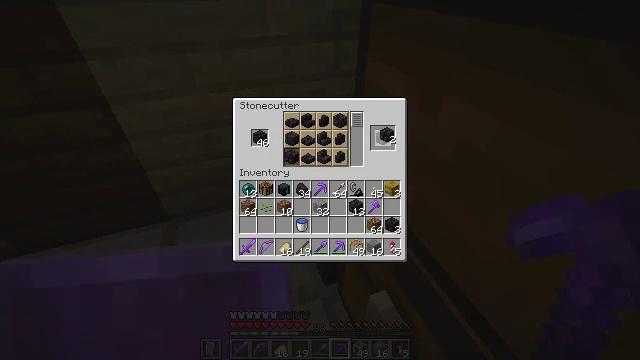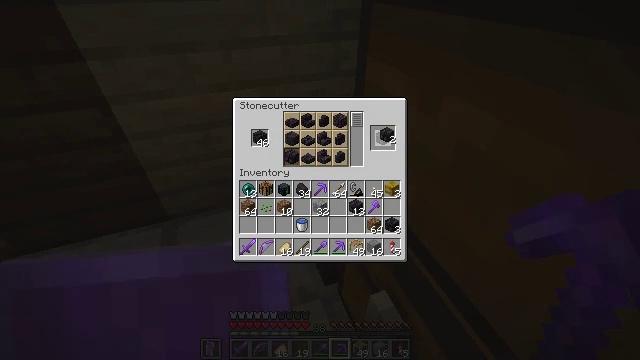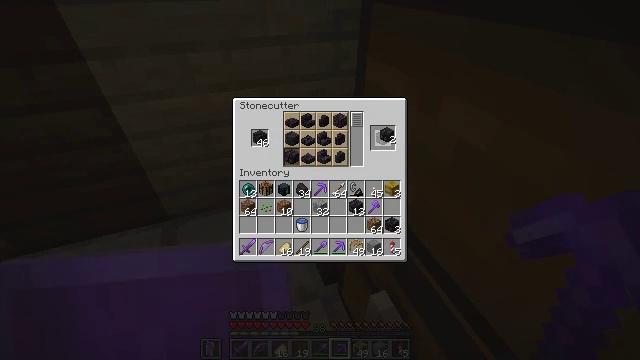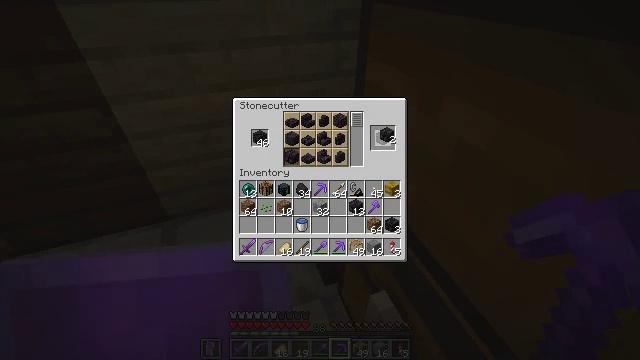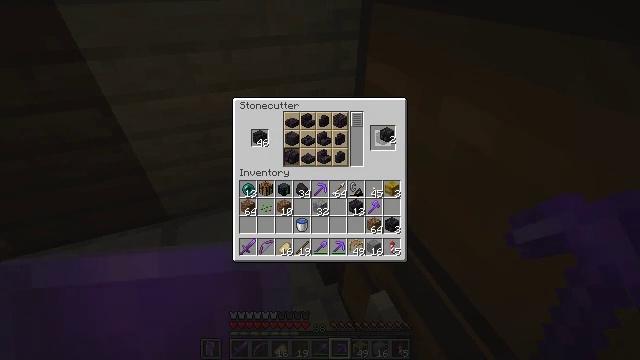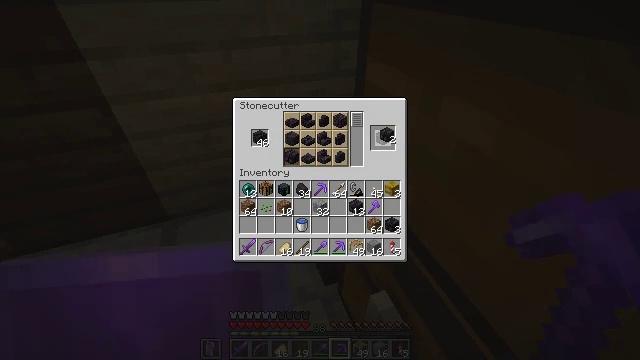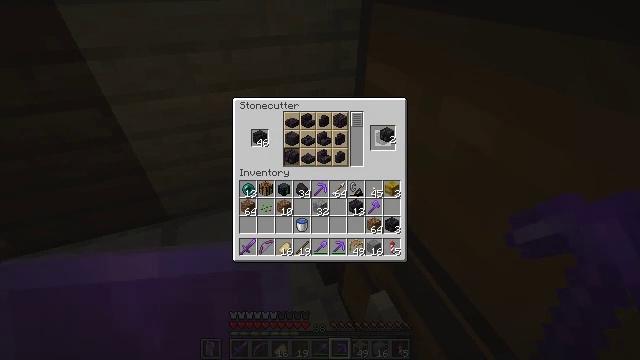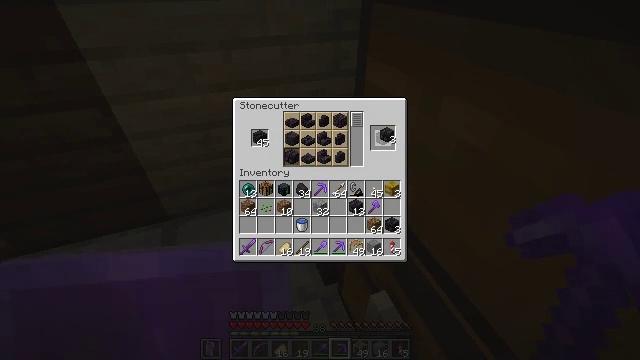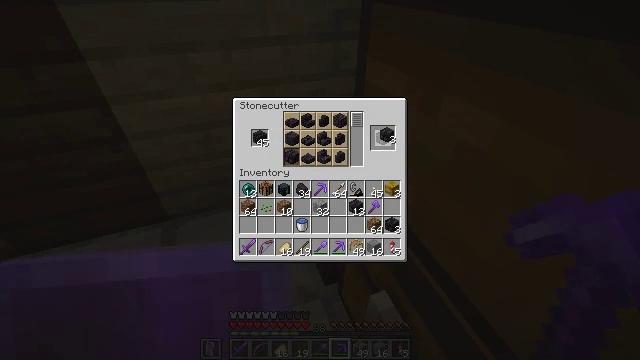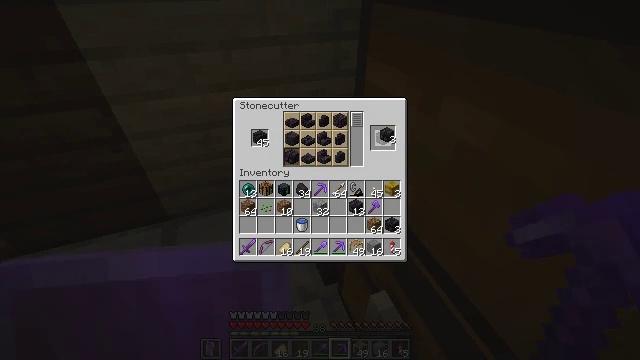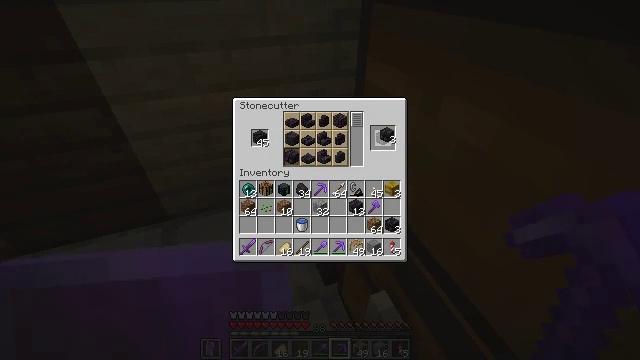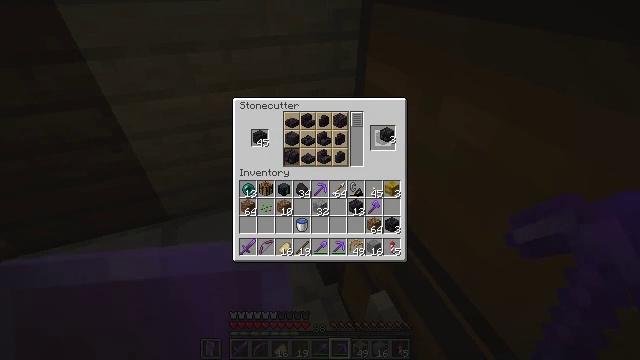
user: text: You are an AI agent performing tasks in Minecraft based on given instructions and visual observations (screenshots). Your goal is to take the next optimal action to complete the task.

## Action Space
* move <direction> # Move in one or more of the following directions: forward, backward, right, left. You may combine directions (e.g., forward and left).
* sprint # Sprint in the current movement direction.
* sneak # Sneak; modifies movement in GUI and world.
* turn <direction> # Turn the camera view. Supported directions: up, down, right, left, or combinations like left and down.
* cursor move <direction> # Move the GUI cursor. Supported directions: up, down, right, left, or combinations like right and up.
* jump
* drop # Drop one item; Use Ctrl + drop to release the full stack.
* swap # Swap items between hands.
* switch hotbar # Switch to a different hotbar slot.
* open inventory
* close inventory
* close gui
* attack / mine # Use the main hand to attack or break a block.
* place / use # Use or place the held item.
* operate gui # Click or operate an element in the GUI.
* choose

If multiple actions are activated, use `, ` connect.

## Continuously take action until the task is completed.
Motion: motion action
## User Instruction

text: Open the crafting table interface to craft polished blackstone bricks.
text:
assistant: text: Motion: no_op
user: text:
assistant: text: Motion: no_op
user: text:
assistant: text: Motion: attack / mine
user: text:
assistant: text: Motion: attack / mine
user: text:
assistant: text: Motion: attack / mine
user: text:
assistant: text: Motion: attack / mine
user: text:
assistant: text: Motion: no_op
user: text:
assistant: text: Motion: no_op
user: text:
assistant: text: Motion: no_op
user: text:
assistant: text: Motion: no_op
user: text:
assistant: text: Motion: no_op
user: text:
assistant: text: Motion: no_op